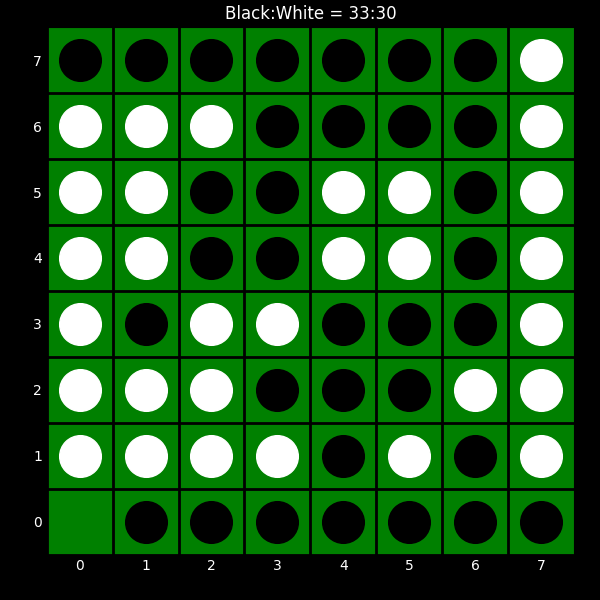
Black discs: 33
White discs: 30